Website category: sports
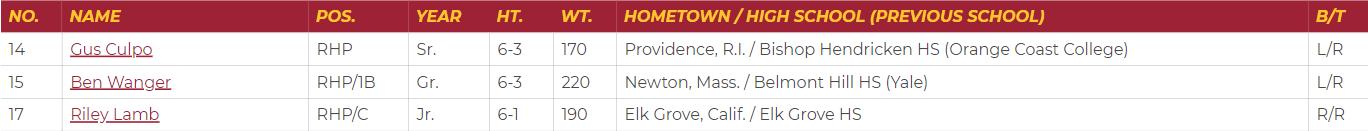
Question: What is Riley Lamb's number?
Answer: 17

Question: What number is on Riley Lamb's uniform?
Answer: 17

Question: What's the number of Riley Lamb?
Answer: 17

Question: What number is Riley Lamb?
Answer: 17

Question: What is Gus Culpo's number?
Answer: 14

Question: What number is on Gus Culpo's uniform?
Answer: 14

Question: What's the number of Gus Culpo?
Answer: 14

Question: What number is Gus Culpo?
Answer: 14

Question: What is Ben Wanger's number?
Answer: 15

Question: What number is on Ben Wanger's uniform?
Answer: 15

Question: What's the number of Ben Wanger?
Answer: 15

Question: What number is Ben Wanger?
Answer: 15

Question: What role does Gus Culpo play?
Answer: RHP

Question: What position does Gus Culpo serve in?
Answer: RHP

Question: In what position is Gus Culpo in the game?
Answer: RHP

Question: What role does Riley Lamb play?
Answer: RHP/C

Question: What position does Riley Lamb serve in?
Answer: RHP/C

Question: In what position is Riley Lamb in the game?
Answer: RHP/C

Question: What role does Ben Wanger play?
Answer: RHP/1B

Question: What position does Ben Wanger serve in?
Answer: RHP/1B

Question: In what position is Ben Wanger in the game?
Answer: RHP/1B

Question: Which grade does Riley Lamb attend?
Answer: Jr.

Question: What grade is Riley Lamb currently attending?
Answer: Jr.

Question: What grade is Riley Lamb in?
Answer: Jr.

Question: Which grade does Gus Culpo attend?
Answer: Sr.

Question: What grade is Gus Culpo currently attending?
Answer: Sr.

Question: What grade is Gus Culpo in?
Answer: Sr.

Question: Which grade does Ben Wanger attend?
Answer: Gr.

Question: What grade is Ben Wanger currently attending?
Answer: Gr.

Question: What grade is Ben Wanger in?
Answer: Gr.

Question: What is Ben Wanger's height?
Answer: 6-3

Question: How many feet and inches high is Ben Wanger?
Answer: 6-3

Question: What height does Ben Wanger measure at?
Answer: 6-3

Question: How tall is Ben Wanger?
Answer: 6-3

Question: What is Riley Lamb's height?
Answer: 6-1

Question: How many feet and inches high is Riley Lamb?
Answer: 6-1

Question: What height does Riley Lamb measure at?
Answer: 6-1

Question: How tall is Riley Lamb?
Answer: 6-1

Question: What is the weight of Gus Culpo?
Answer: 170

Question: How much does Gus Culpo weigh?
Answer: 170

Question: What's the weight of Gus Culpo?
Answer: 170

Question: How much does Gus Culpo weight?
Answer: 170

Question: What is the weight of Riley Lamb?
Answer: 190

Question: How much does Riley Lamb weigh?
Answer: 190

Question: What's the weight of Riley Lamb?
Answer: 190

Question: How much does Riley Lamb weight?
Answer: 190

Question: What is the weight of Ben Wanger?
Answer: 220

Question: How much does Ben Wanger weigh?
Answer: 220

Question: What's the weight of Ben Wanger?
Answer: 220

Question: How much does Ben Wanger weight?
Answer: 220

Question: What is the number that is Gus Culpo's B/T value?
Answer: L/R

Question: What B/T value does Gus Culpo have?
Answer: L/R

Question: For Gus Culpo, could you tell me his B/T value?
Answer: L/R

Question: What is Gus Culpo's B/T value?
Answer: L/R

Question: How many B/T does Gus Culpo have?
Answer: L/R

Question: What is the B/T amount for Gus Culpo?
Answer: L/R

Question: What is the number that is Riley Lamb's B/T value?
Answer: R/R

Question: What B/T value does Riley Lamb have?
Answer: R/R

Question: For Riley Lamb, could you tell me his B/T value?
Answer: R/R

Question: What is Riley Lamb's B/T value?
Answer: R/R

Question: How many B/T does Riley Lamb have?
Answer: R/R

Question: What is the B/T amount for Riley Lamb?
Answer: R/R

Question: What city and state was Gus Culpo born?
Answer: Providence, R.I.

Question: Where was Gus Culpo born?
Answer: Providence, R.I.